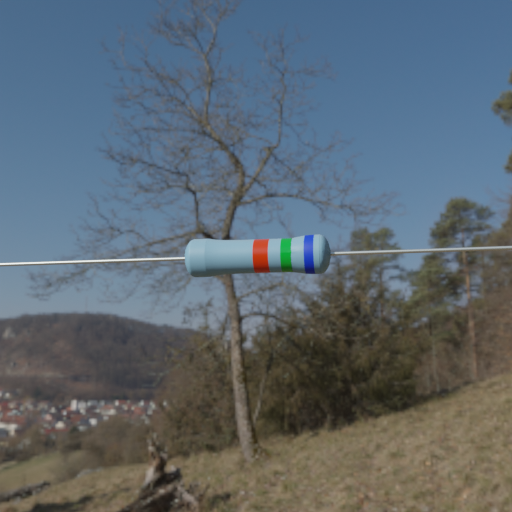
Resistor colour bands (in order): red, green, blue